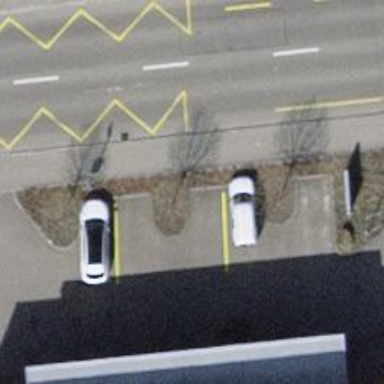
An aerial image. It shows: Bus stop with platform for public transport.